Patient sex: F
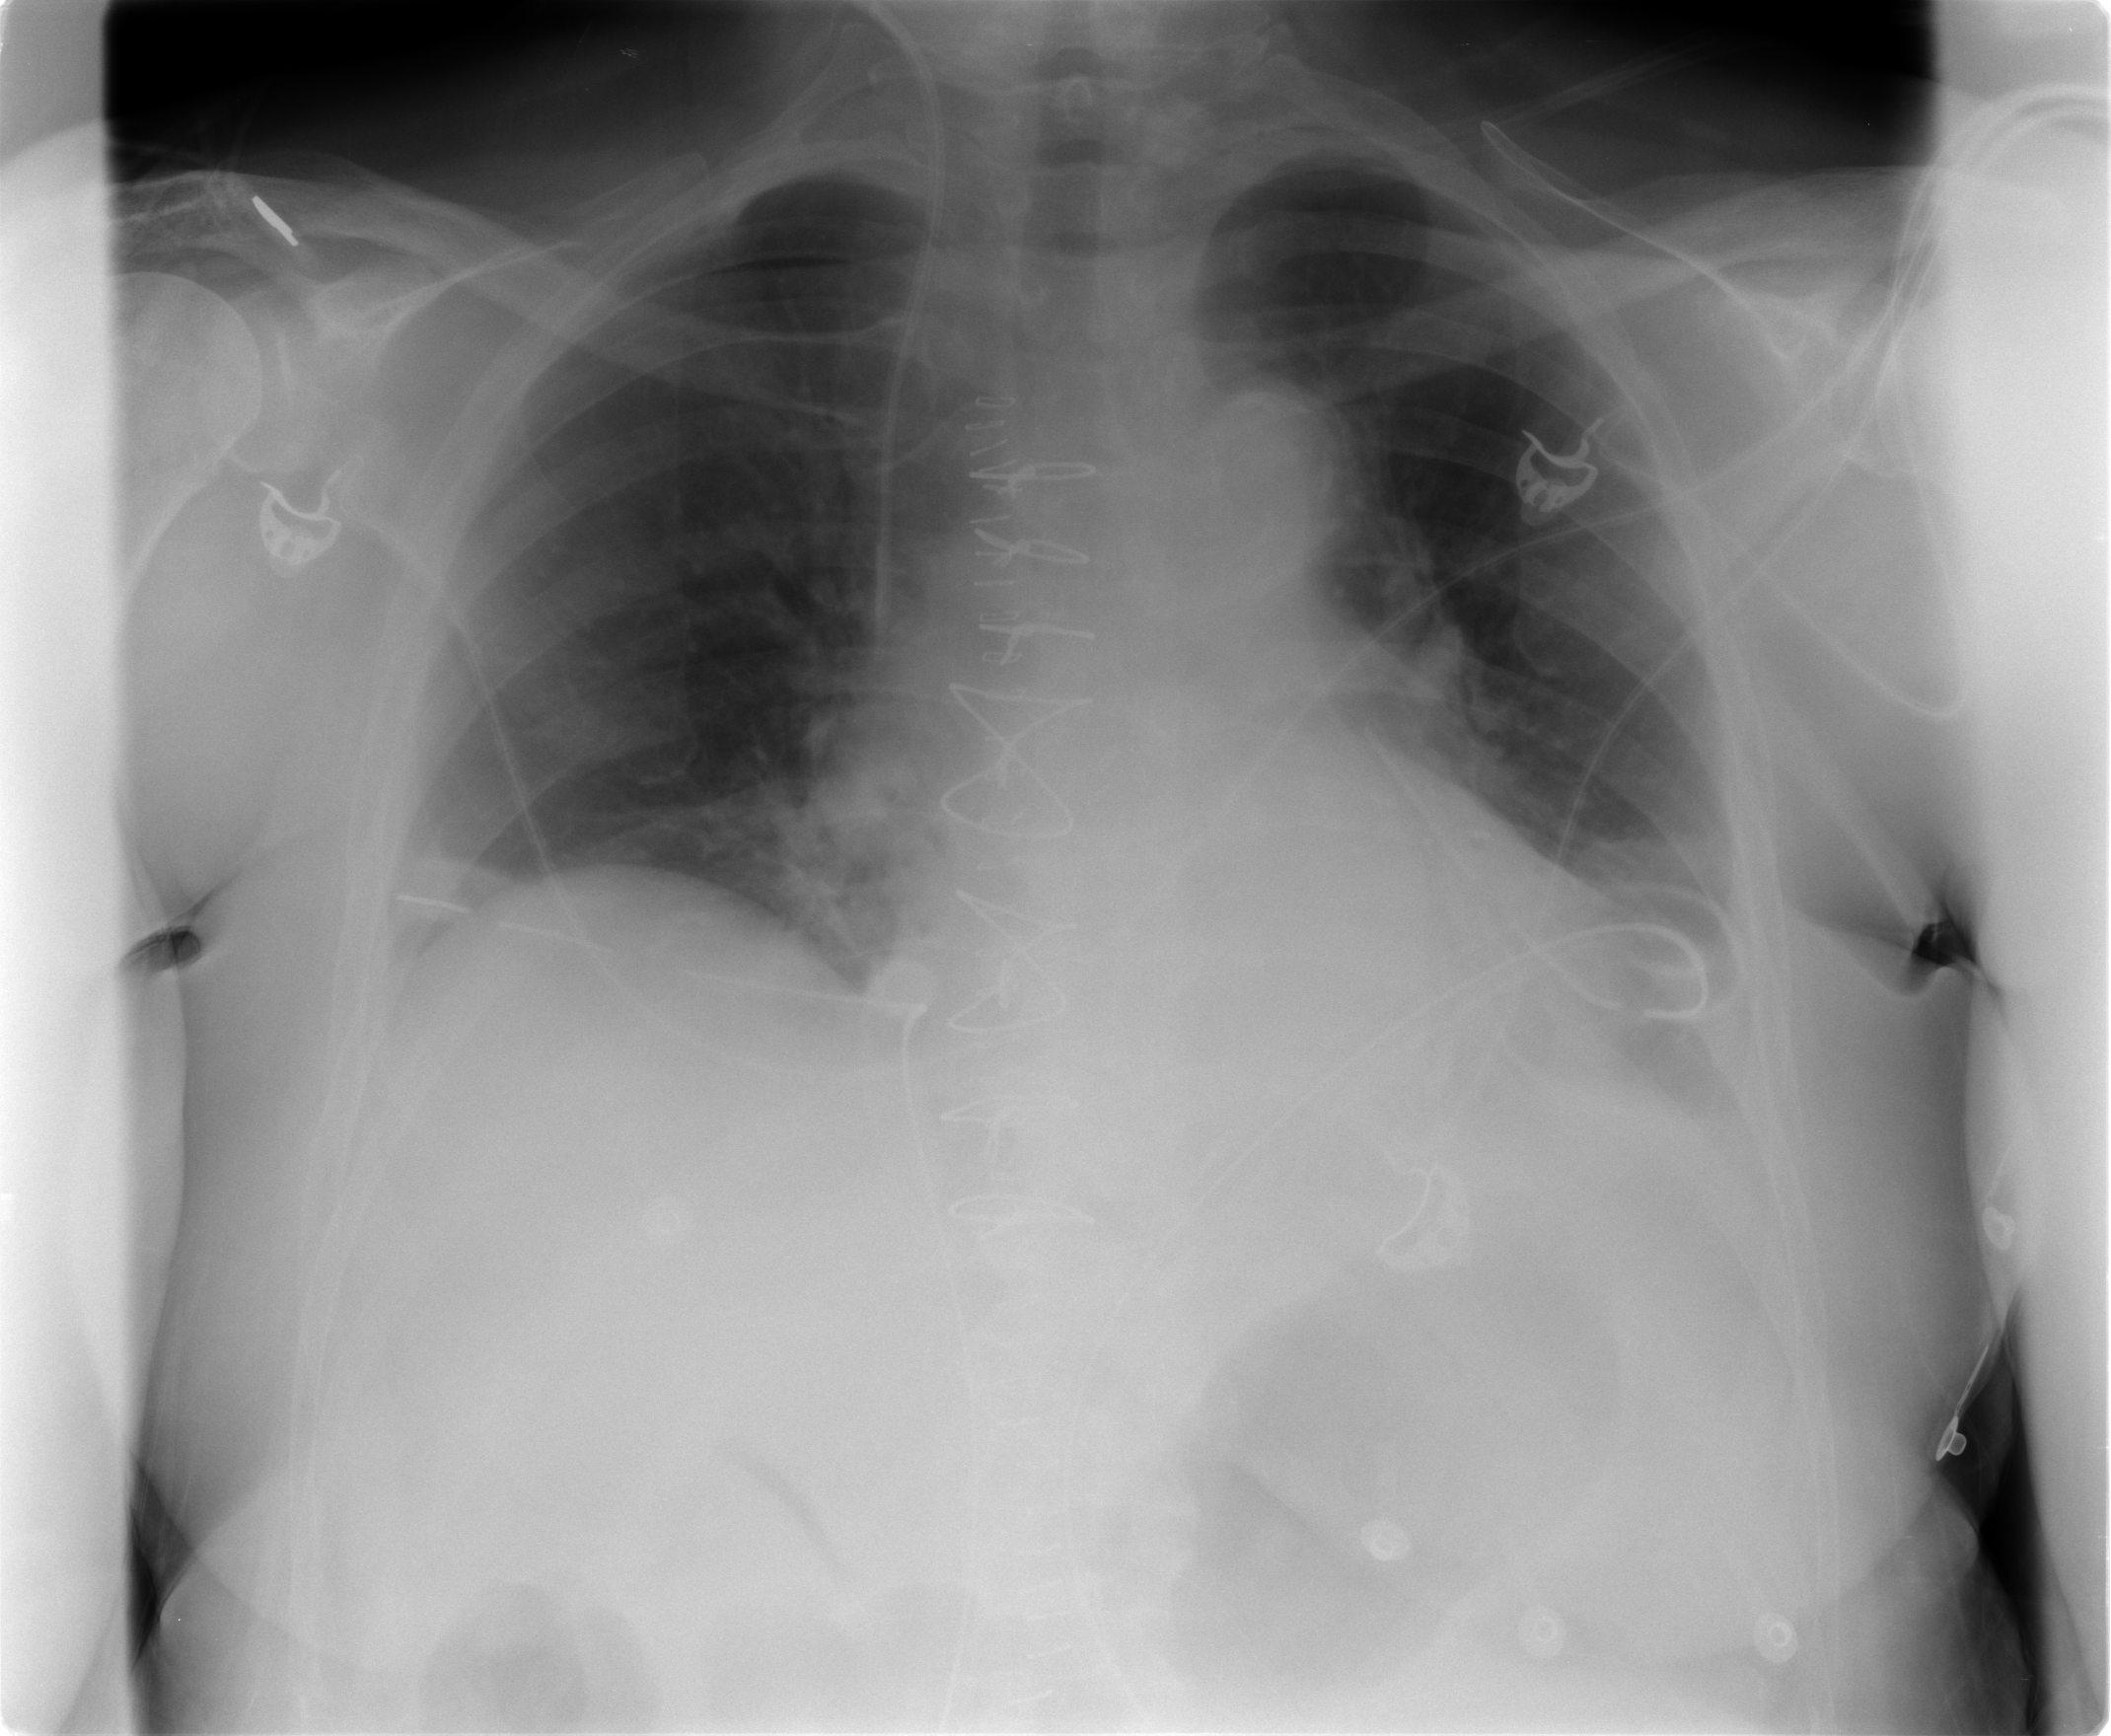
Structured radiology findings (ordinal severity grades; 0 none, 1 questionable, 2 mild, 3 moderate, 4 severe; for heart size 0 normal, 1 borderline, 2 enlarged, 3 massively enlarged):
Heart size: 1
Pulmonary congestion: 2
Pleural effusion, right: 0
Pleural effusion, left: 2
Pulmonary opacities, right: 2
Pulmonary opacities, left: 2
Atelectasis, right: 2
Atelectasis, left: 2